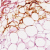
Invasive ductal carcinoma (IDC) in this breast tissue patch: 0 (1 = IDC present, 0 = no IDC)